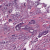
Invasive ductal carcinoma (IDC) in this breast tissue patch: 1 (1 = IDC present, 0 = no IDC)